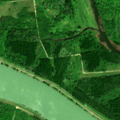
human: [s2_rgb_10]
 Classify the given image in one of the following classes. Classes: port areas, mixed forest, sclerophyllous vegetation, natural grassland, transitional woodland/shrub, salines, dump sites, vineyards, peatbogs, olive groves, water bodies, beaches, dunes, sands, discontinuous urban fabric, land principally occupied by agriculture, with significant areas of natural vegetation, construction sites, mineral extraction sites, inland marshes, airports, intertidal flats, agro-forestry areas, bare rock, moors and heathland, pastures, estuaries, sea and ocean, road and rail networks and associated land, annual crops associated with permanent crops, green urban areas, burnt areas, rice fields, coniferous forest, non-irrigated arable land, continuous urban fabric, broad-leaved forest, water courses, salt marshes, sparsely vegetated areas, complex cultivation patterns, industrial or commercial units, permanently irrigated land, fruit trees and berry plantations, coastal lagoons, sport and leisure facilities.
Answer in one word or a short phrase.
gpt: broad-leaved forest, water courses